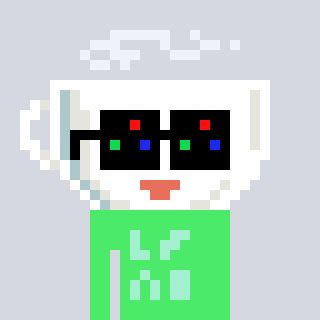
a pixel art character with square black sunglasses, a mug-shaped head and a teal-colored body on a cool background